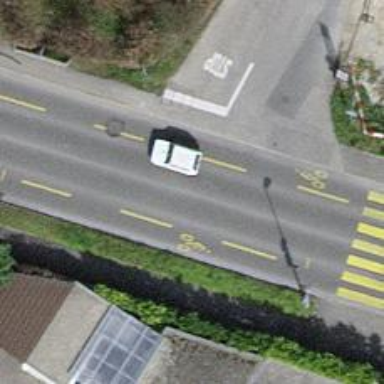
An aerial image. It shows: Secondary road with asphalt surface. There are sidewalks on both sides and cycle lane.